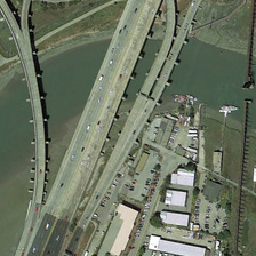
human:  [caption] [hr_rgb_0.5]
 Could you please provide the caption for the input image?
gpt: Four bridges with many vehicles are above the curved green river.

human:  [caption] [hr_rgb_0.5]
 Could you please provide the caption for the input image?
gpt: There are four bridges with many cars on a curved green river.

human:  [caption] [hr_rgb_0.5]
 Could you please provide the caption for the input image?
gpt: Four bridges with many cars are on the curved green river.

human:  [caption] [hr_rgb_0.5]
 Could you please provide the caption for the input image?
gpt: Four bridges with several cars span the curved green river.

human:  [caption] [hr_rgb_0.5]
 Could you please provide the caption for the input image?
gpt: Four bridges, with many cars on them, span a curved green river.